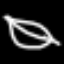
Label: leaf